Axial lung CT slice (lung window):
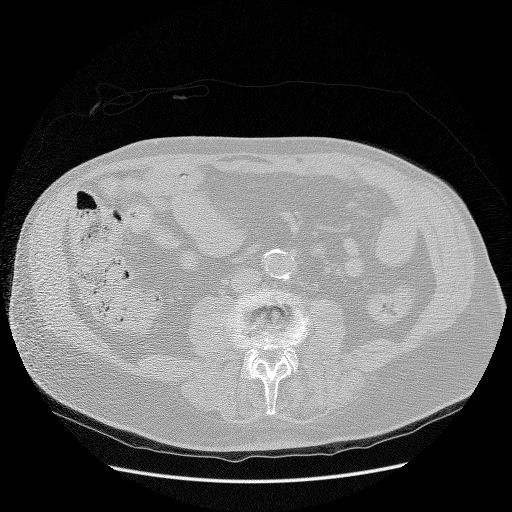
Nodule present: no